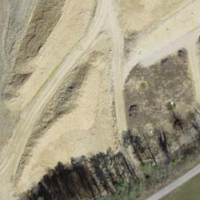
EUNIS habitat code: 56
Species observed at this site:
Epidalea calamita